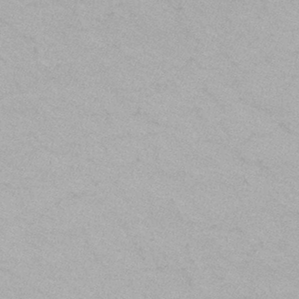
Label: frost